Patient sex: F
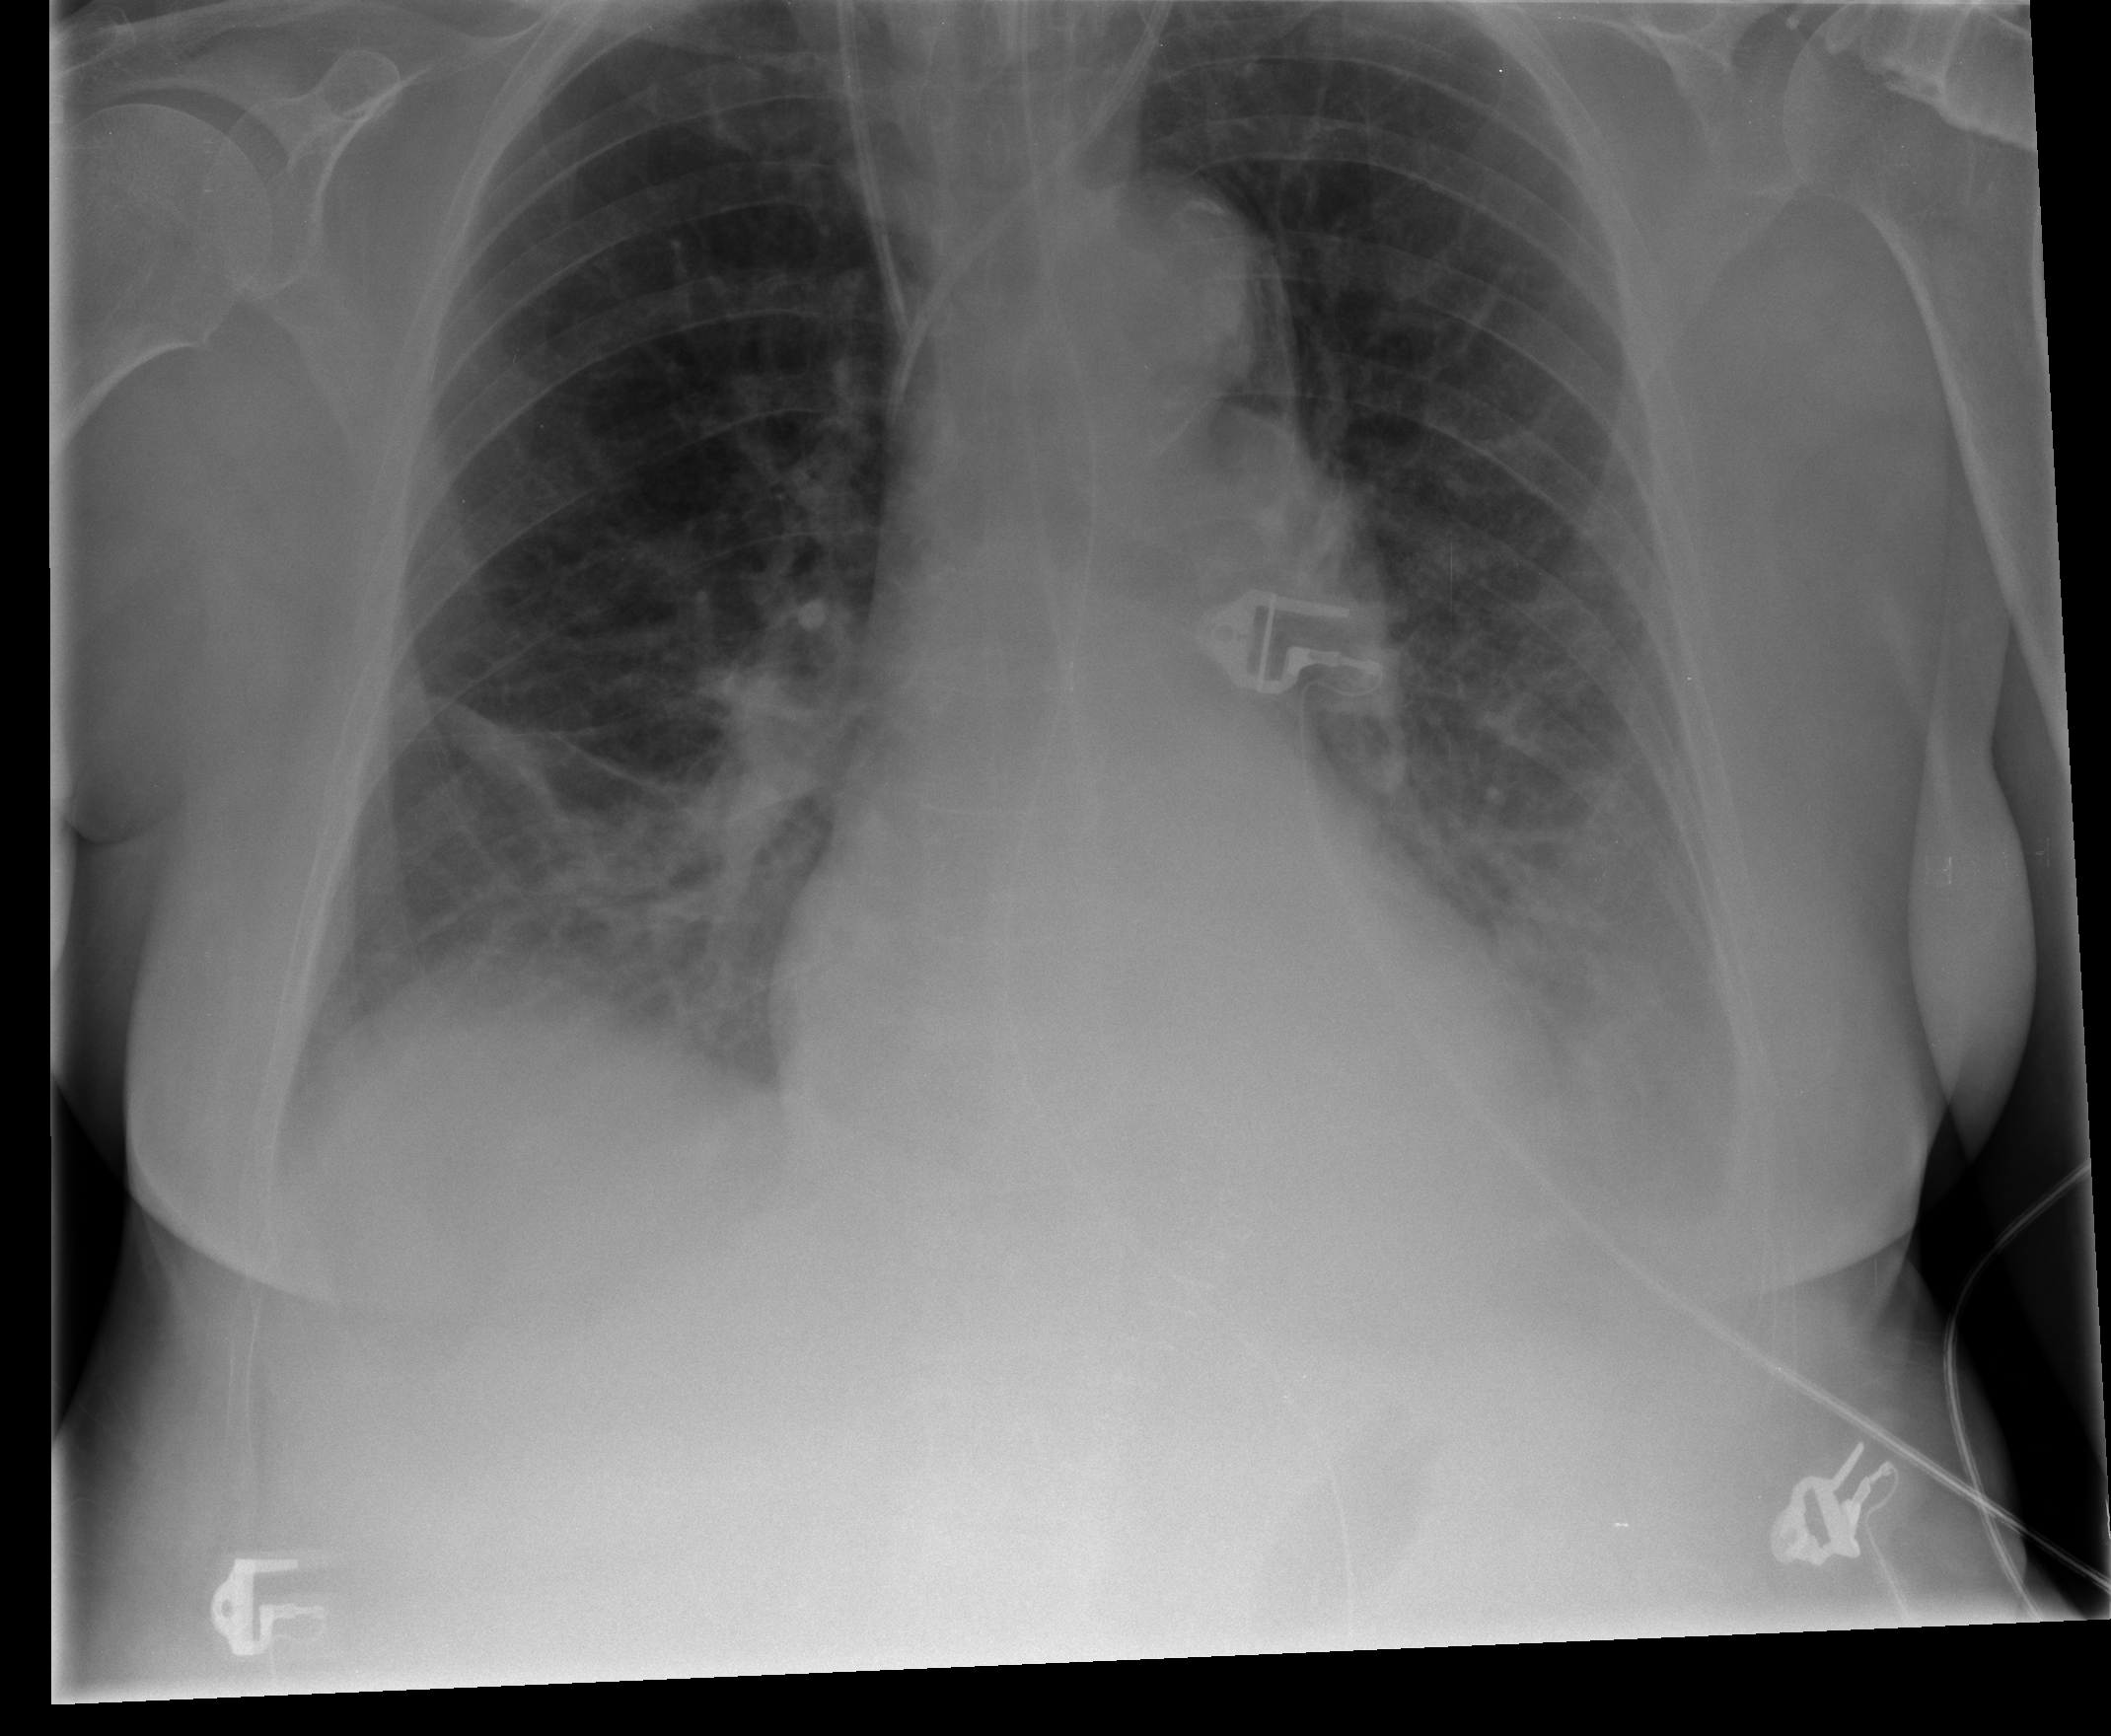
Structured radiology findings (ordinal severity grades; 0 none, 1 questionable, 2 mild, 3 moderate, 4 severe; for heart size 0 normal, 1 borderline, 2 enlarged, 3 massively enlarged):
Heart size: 0
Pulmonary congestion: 0
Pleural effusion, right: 1
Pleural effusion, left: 2
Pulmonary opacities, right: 0
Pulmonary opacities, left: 0
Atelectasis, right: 2
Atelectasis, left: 2